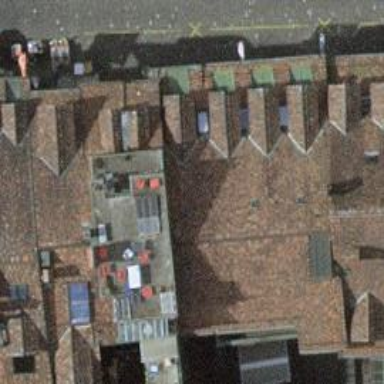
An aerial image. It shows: Footway with covered arcade.